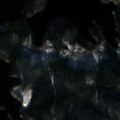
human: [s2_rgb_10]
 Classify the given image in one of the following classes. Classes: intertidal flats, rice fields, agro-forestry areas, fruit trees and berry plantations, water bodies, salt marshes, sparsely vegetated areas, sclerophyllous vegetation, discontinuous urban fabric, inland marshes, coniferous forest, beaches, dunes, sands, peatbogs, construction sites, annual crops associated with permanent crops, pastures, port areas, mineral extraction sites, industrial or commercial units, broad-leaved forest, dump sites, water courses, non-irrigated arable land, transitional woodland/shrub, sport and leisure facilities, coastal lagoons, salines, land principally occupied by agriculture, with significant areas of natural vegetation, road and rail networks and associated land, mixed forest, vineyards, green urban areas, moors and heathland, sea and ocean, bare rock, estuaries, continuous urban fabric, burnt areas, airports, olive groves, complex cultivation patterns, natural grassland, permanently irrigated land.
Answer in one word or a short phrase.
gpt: coniferous forest, water bodies